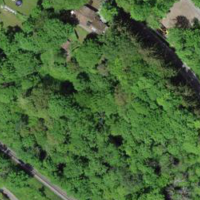
EUNIS habitat code: 44
Species observed at this site:
Neottia ovata